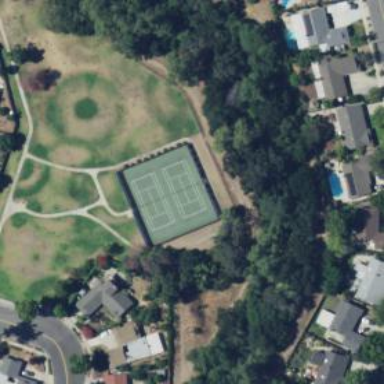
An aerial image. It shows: Tennis court on the leisure land pitch.